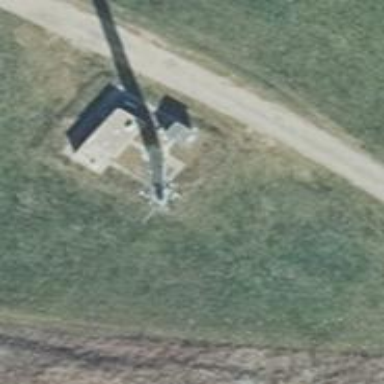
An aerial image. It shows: Communication tower.